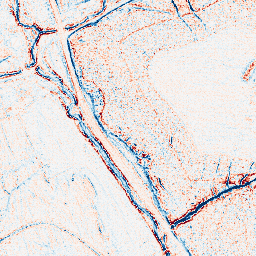
Category: edge_preserving
Decomposition family: anisotropic_diffusion
Decomposition parameters: iterations: 10
kappa: 100
gamma: 0.05
Upsampling method: area
Upsampling parameters: scale: 2
Upsampling scale: 2